Interaction volume radius: 5 \u00c5
Interaction volume height: 45 \u00c5
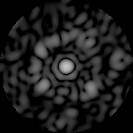
Disorder parameter: 0.6483